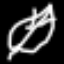
Label: leaf